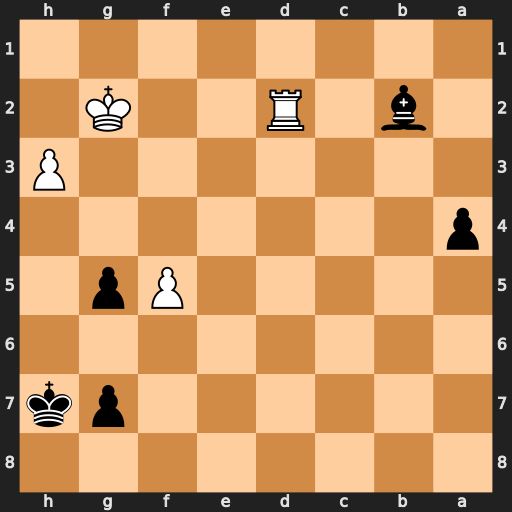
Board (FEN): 8/6pk/8/5Pp1/p7/7P/1b1R2K1/8
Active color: b
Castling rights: -
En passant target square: -
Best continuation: a3 f6 Bxf6 Ra2 Bb2